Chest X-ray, PA view. Patient: 72 years old, sex F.
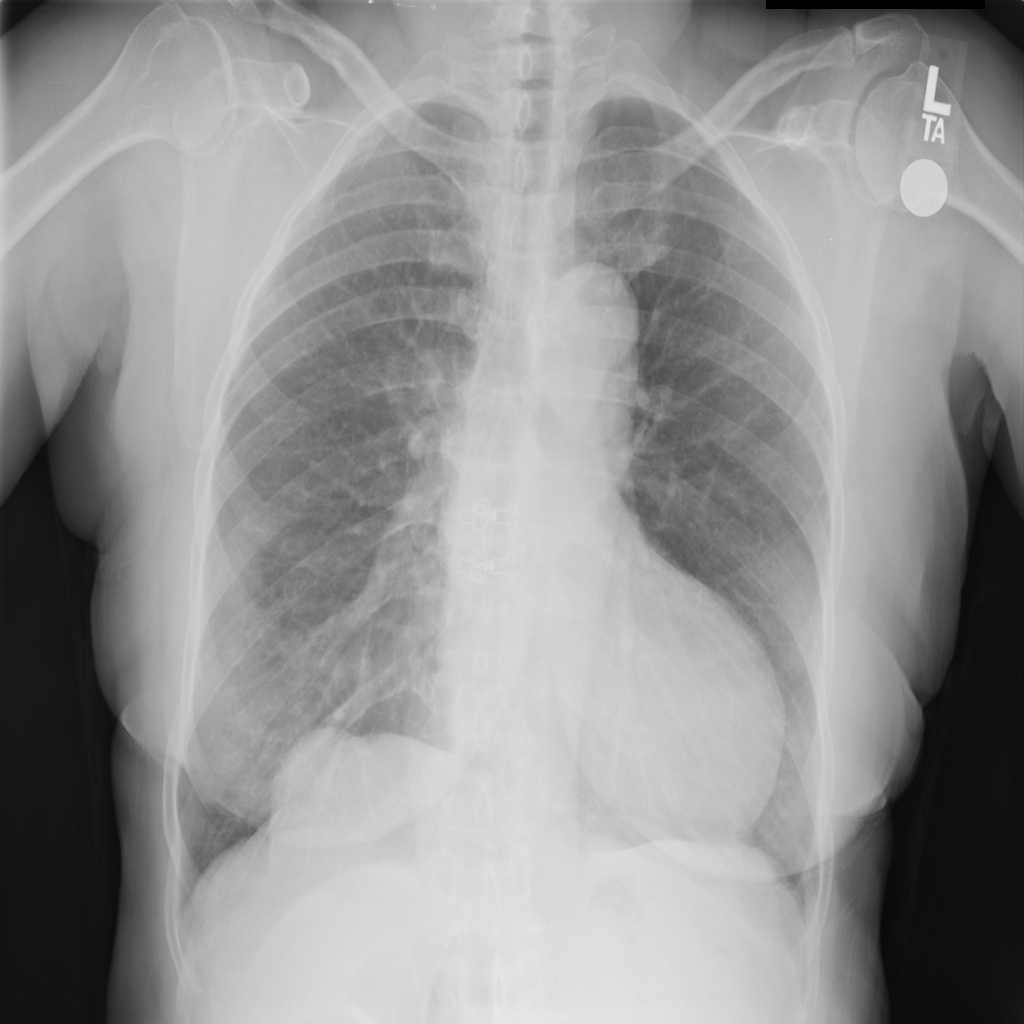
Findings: Cardiomegaly